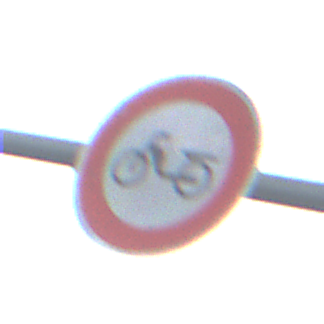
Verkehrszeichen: VerbotMofas
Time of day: Midday
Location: Outdoor (Suburban)
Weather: Overcast
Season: NotSpecified
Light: Natural